Field crop: maize
Growth stage: 2
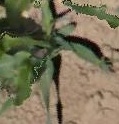
Species: maize